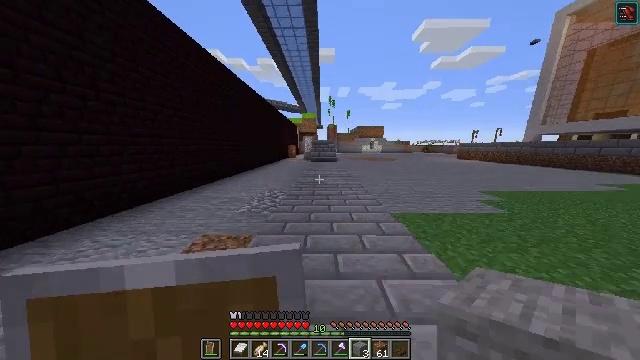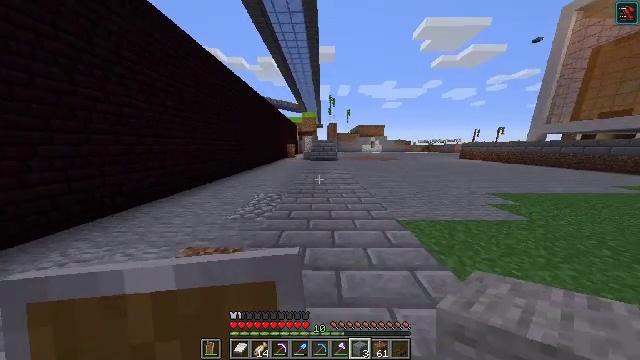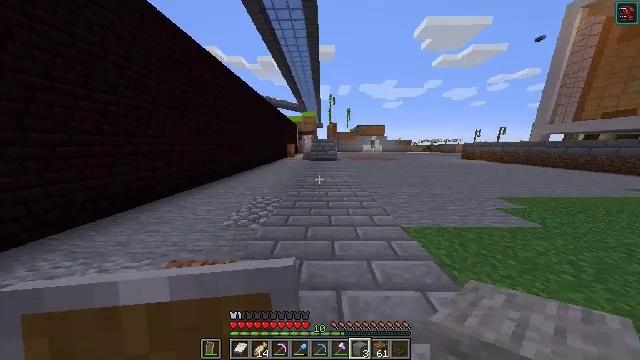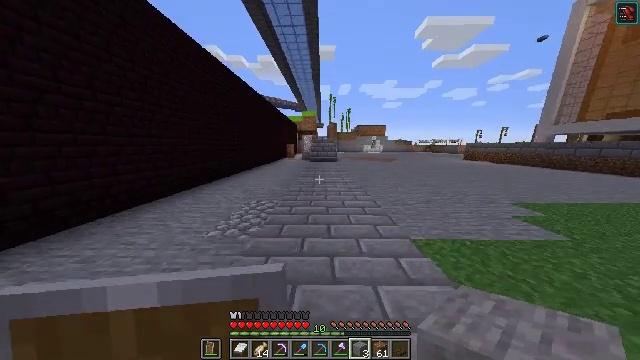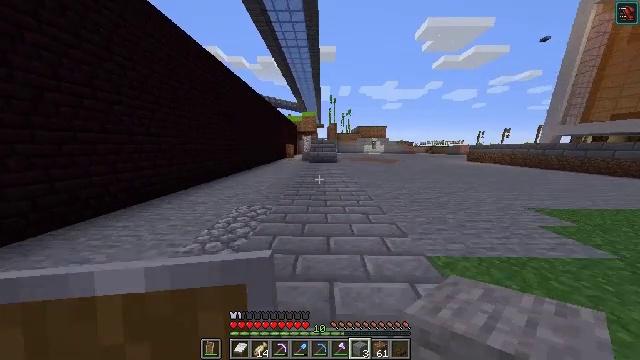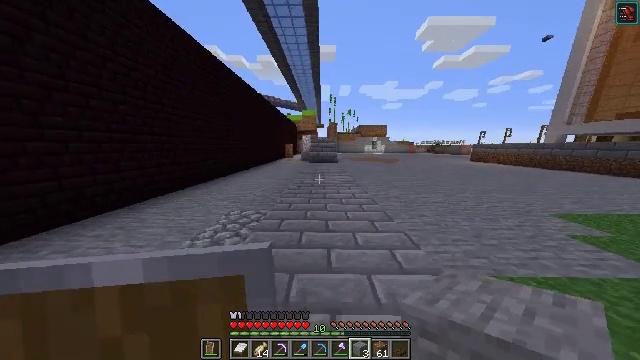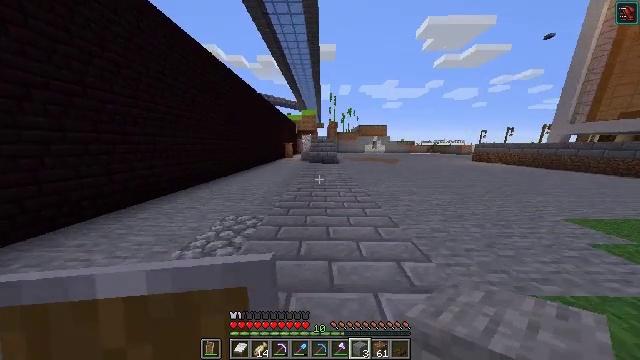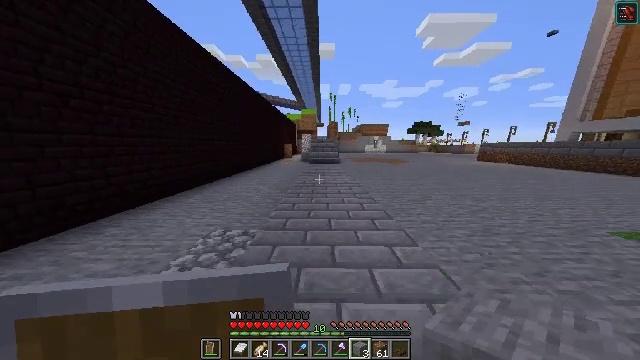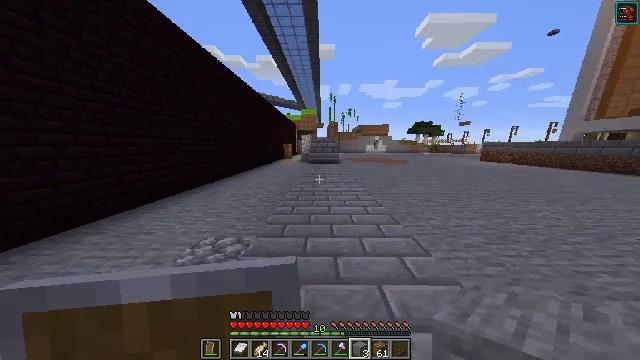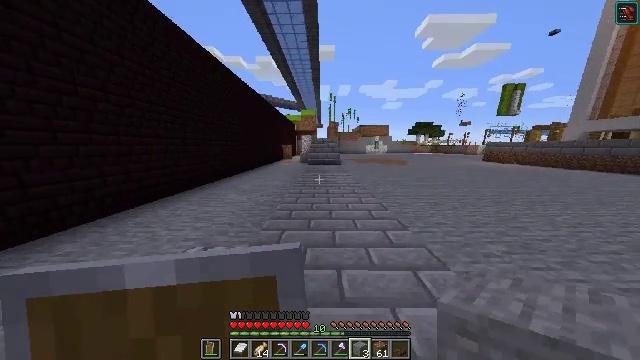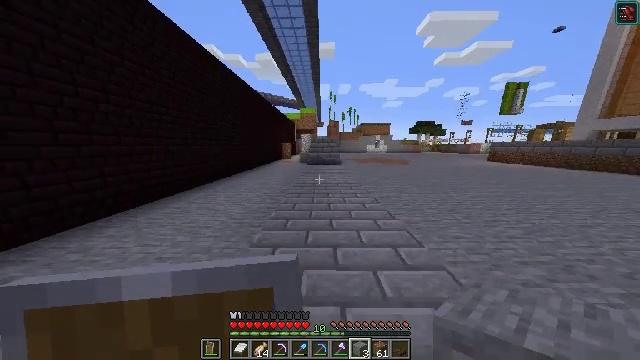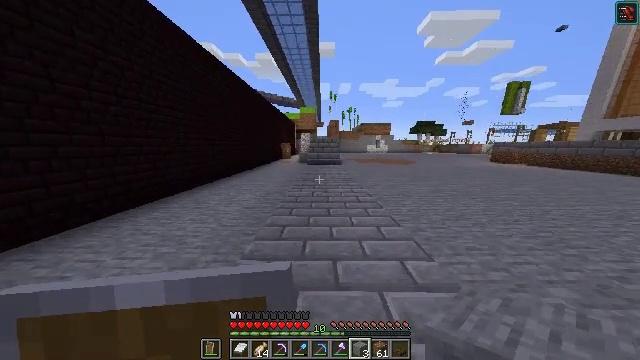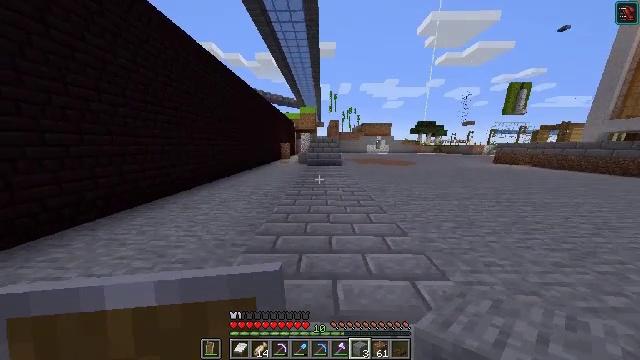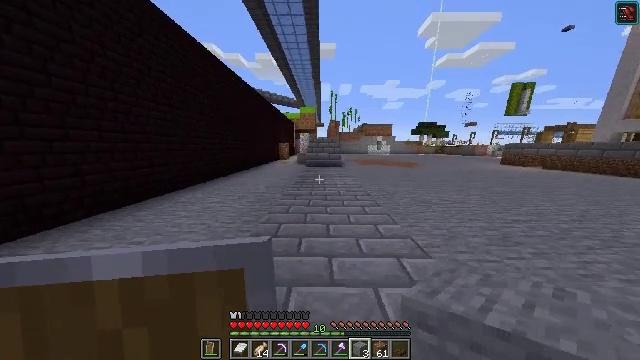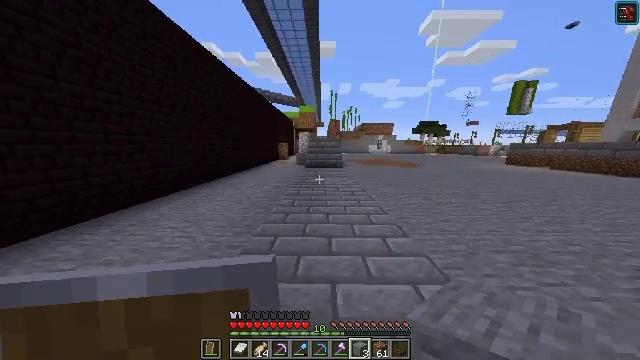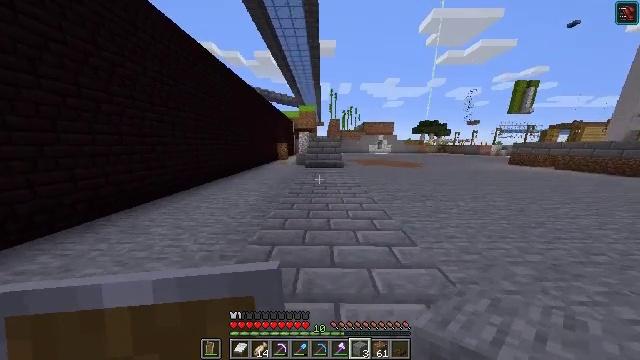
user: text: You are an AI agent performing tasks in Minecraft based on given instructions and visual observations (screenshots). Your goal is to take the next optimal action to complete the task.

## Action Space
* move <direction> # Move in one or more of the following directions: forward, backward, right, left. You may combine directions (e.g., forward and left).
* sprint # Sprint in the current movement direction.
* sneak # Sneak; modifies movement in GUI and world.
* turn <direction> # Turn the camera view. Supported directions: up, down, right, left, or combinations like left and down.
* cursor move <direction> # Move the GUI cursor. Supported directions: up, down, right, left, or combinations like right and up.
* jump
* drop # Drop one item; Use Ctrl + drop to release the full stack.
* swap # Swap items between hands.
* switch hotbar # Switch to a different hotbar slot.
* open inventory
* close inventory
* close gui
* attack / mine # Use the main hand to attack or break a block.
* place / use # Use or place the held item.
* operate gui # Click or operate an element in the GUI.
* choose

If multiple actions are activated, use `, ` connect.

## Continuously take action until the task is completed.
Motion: motion action
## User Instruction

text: Drop golden leggings.
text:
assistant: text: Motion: move forward
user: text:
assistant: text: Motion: move forward
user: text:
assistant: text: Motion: move forward
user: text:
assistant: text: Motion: move forward
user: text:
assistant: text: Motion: move forward
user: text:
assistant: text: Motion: move forward
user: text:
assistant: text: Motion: move forward
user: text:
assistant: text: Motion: move forward
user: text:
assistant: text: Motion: move forward
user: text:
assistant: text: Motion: move forward
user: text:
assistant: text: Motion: move forward
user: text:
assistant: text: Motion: move forward
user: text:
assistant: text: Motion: move forward
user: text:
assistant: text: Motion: move forward
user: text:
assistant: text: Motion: move forward
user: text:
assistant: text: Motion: move forward
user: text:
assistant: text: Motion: move forward
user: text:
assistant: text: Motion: move forward
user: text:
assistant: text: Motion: move forward
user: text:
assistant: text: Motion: move forward
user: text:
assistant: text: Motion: move forward
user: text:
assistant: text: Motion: move forward
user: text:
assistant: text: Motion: move forward
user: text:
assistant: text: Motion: move forward
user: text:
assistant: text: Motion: move forward
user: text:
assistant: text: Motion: move forward
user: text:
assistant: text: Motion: move forward
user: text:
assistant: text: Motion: move forward
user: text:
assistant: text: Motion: move forward
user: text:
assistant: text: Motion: move forward